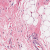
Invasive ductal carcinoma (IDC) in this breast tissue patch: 0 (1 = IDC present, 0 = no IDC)